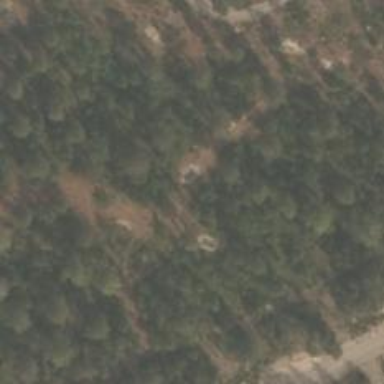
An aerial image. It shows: Disc golf tee area.